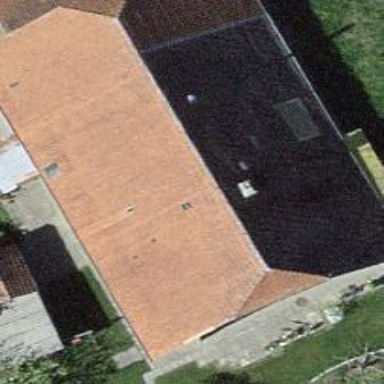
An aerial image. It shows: Farm building.